Question: All,
I am trying to pair two or more records linked by a common Grandparent record.
At the time I run my query I will only know one of the records in the tuple / pair. Therefore I need to use this child record to navigate to the Grandparent record.
From the grandparent record I will then need to find all other Grandchildren records.
Here is a rather crude drawing of the structure

So far in my query I can find the Grandparent record but I do not know what to do from that point to find all other grand children
'''
SELECT * FROM TABLE A
WHERE CREATED_DATE = sysdate
JOIN TABLE B
ON TABLE A.parent_row = TABLE B.row_id
JOIN TABLE C
//Grandparent table
ON TABLE B.parent_row = TABLE C.row_id
'''
If there is a better way to do this? My only main filter in this query is that I am searching for records created today in Table A.
Thanks
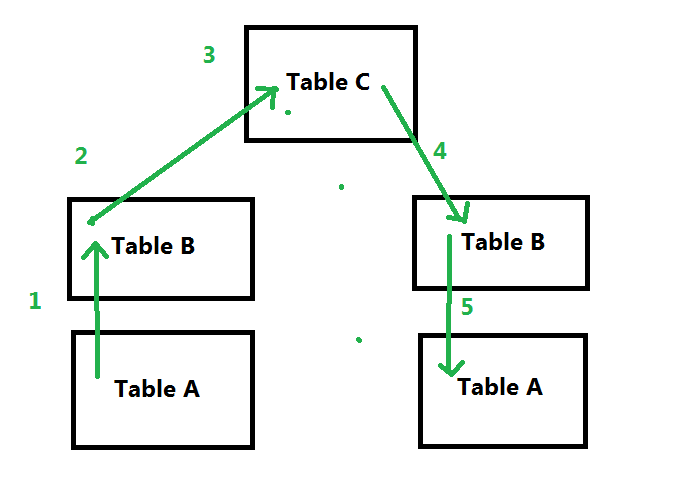
Answer: First, your query is invalid. The where clause comes after the joins:
'''
SELECT *
FROM TABLE A
JOIN TABLE B ON TABLE A.parent_row = TABLE B.row_id
JOIN TABLE C ON TABLE B.parent_row = TABLE C.row_id
WHERE CREATED_DATE = sysdate;
'''
Secondly, you didn't filter by the grand-child you apparently have already. In this query, I use the 'YOUR_ID' variable to represent it:
'''
SELECT *
FROM TABLE A
JOIN TABLE B ON TABLE A.parent_row = TABLE B.row_id
JOIN TABLE C ON TABLE B.parent_row = TABLE C.row_id
WHERE
CREATED_DATE = sysdate
AND TABLE A.row_id = YOUR_ID;
'''
Thirdly, now that we retrieved the grand parents (table C.row_id), we may follow the same logic to join over again with table B (BB) and A (AA) to get all grand children:
'''
SELECT TABLE AA.row_id /* ids of all grand children. YOUR_ID should be included */
FROM TABLE A
JOIN TABLE B ON TABLE A.parent_row = TABLE B.row_id
JOIN TABLE C ON TABLE B.parent_row = TABLE C.row_id
/* join over on table B then table A to get all grand children */
JOIN TABLE BB ON TABLE BB.parent_row = TABLE C.row_id
JOIN TABLE AA ON TABLE AA.parent_row = TABLE BB.row_id
WHERE
CREATED_DATE = sysdate
AND TABLE A.row_id = YOUR_ID;
'''